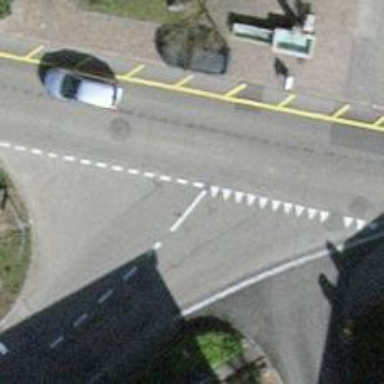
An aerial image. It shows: Road with "give way" sign.